Question: I have a data that looks like this
'''
Name, Clusters, incorrectly_classified
PCA, 2, 34.37
PCA, 6, 60.80
ICA2, 2, 37.89
ICA6, 2, 33.20
ICA2, 6, 69.66
ICA6, 6, 60.54
RP2, 2, 32.94
RP4, 2, 33.59
RP6, 2, 31.25
RP2, 6, 68.75
RP4, 6, 61.58
RP6, 6, 56.77
'''
I would like to create a barplot for the above data that is similar to this plot I drew
x axis will have two numbers 2 or 6. Y-axis will have 'incorrectly_classified' and the 'Name' will be plotted for each '2' or '6'. Each Name for each group (2 or 6) would be colored consistently among the two groups.
Is this possible to achieve with barchart? If not with barchart, then what is a good way to plot this data

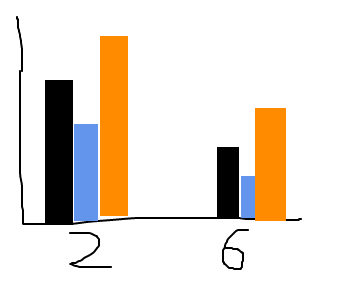
Answer: I think the following is what you are after.
'''
ggplot(data = mydf, aes(x = factor(Clusters), y = incorrectly_classified, fill = Name)) +
geom_bar(stat = "identity", position = "dodge") +
labs(x = "Clusters", y = "Incorrectly classified")
'''